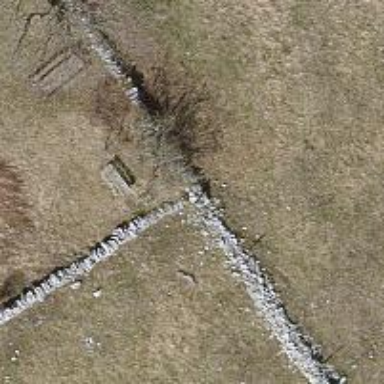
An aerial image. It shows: Wall barrier.